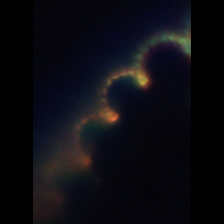
Taxon: Chaetoceros
Group: Diatoms